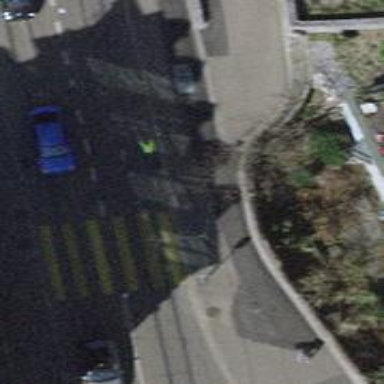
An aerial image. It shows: Kerb barrier.